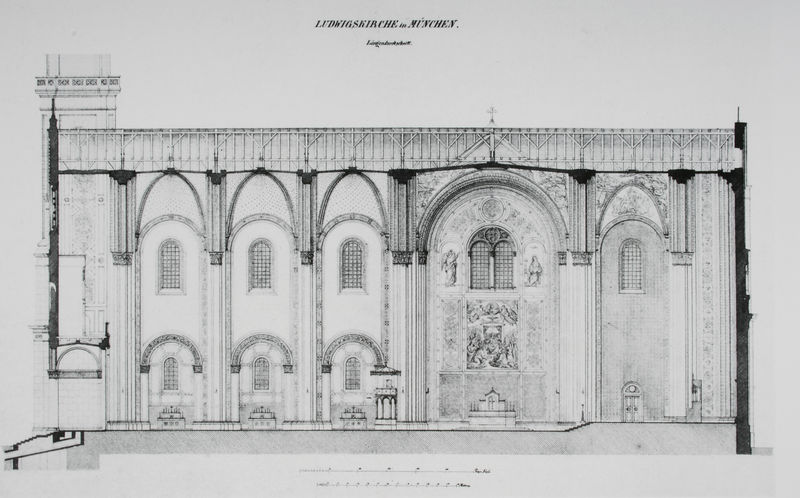
Titel: Ludwigskirche, Längsschnitt
Künstler: Friedrich von Gärtner
Standort: München
Institution: Architekturmuseum der Technischen Universität
Schlagwörter: fenster, grau, holz, pfeiler, skizze, säulen, tür, zeichnung, dach, ornament, stein, kirche, blatt, rund, turm, schiff, schrift, seitlich, ansicht, bogen, fassade, grafik, pilaster, figuren, rundbogen, seitenansicht, verzierung, balken, galerie, bögen, eingang, außen, gewölbe, medaillon, kreuz, münchen, rippen, schnitt, stich, bleistift, dachstuhl, entwurf, altar, hochaltar, kapitelle, langhaus, hellgrau, gotisch, seitenschiff, rundbögen, romanik, plan, gothik, querschnitt, schrein, altarbild, gebälk, aufriss, maßstab, first, fensterbogen, neogotik, neugotik, lage, italienisch, technische zeichnung, katholisch, bleistiftskizze, ludwigskirche, technische skizze, #ludwigskirche#, seiteansicht